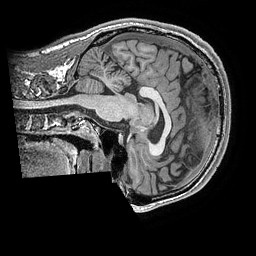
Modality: T1w
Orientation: sagittal
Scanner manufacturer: ge
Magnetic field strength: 3 T
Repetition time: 0.008184 s
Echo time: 0.003192 s